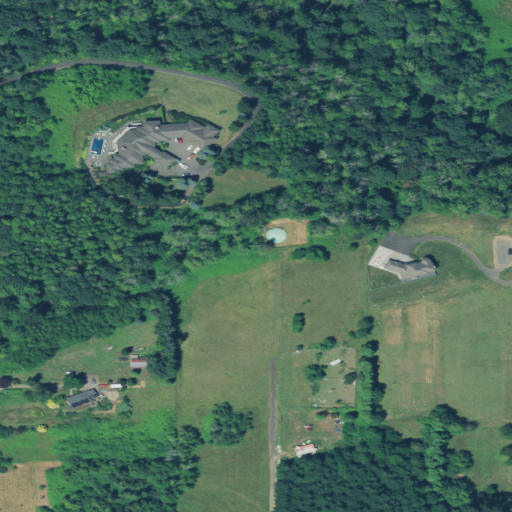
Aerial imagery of mountain in Oregon named Chamberlain Hill containing pasture, evergreen forest, mixed forest, deciduous forest, open development, low intensity development, and medium intensity development